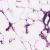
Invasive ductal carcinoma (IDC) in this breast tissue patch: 0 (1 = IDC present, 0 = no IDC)